Field crop: tomato
Growth stage: 2
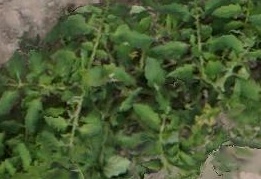
Species: tomato